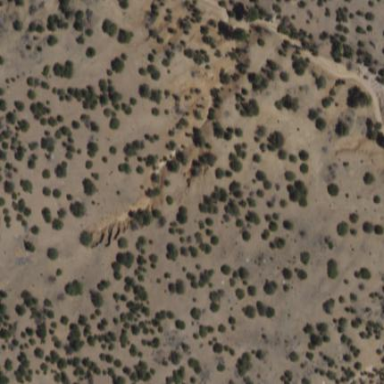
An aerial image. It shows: Patch of scrub vegetation.